Field crop: tomato
Growth stage: 1
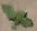
Species: solanum